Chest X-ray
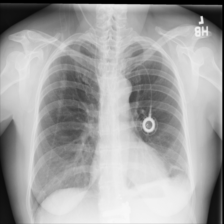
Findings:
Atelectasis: positive
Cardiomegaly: negative
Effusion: negative
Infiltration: negative
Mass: negative
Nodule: negative
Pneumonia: negative
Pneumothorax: negative
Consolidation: negative
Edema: negative
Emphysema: negative
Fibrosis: negative
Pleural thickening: negative
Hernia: negative